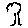
Label: tree